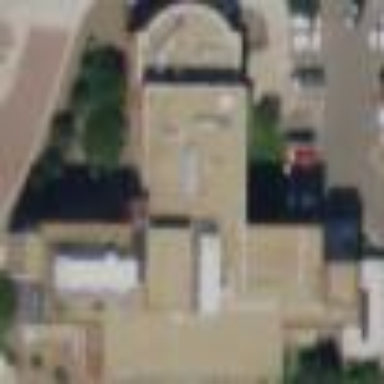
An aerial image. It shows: Hospital building.